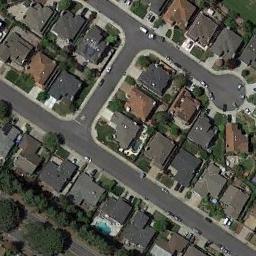
Label: residential